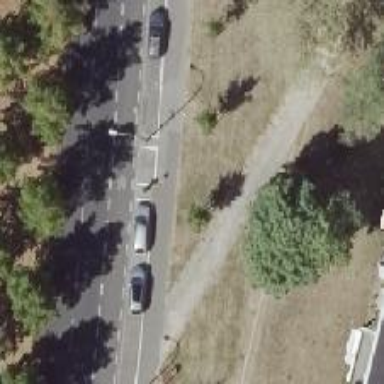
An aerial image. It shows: There is parking obstacle present.